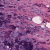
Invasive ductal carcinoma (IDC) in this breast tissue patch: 1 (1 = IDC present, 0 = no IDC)